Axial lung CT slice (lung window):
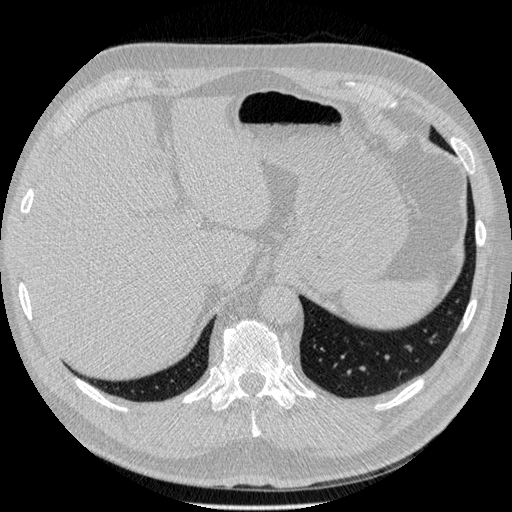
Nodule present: no